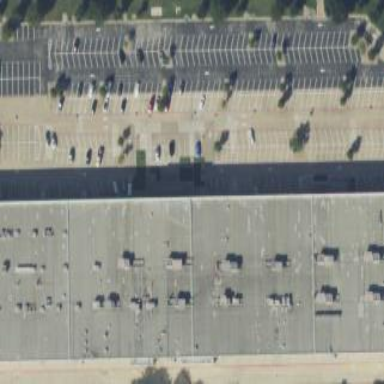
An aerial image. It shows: Commercial building.